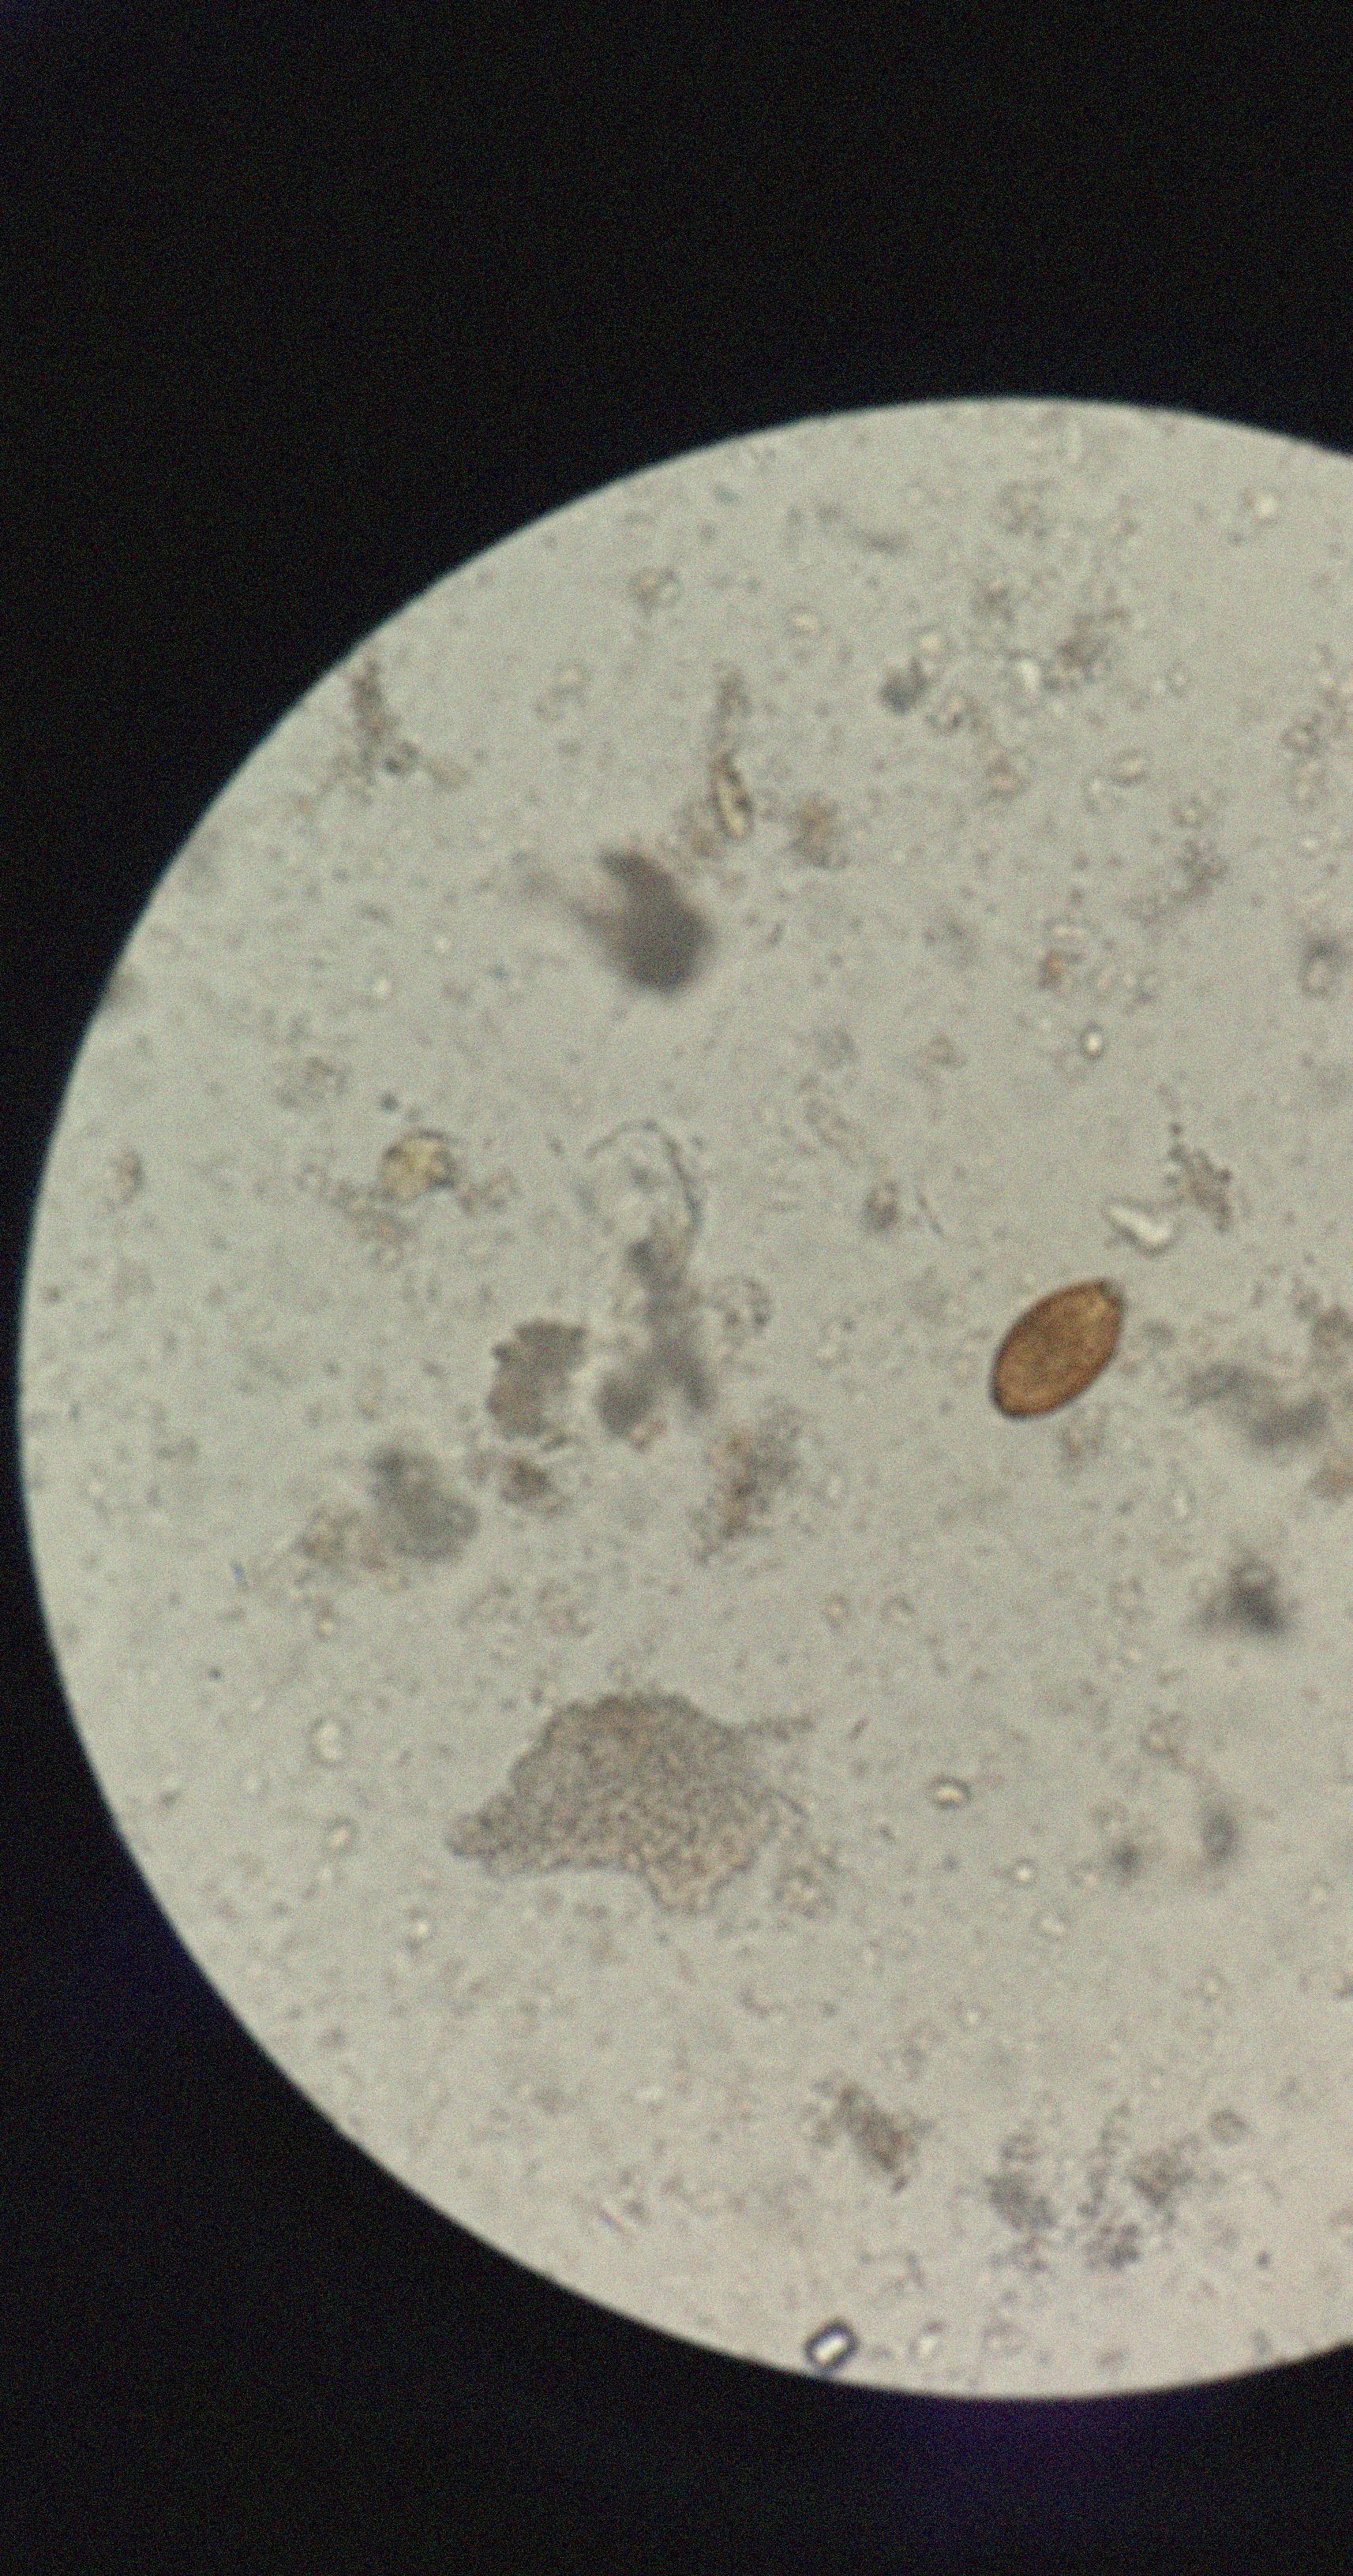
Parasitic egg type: Trichuris trichiura